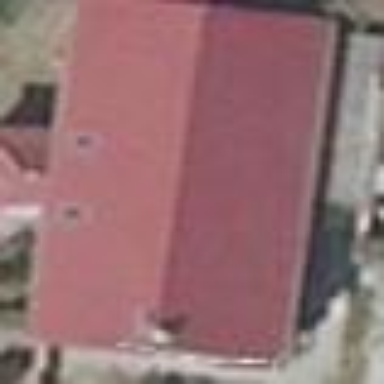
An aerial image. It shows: Residential building with gabled roof oriented along and colored red.